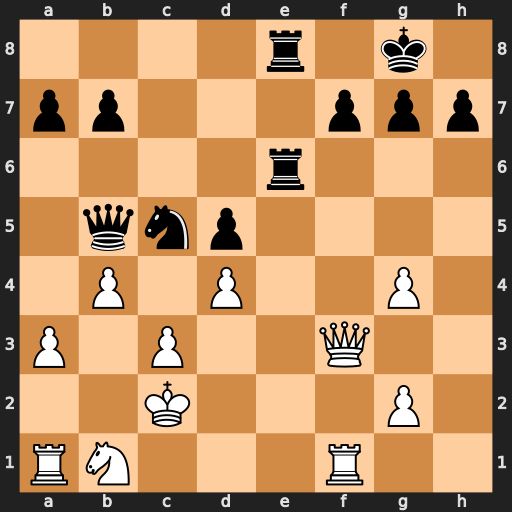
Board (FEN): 4r1k1/pp3ppp/4r3/1qnp4/1P1P2P1/P1P2Q2/2K3P1/RN3R2
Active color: w
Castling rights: -
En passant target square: -
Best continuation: Qxf7+ Kh8 Qf8+ Rxf8 Rxf8#